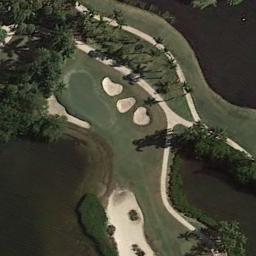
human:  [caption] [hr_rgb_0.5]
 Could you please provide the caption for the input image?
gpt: There are several bunkers and lakes and a few paths and many trees on a large green lawn on the golf course .

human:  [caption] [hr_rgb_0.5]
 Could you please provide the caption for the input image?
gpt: The golf course has some lakes, Fairways, Roads, Barrier trees and sandpits .

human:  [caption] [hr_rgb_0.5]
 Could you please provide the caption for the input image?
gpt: Many trees are near the golf course .

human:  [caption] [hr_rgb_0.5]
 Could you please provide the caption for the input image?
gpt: There are two parallel paths from top left to bottom right .

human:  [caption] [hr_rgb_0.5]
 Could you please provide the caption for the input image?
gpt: There are some bunkers and three lakes on the golf course .